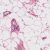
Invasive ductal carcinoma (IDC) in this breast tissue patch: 0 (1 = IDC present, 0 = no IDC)